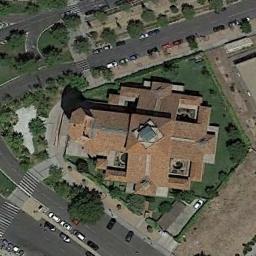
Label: church